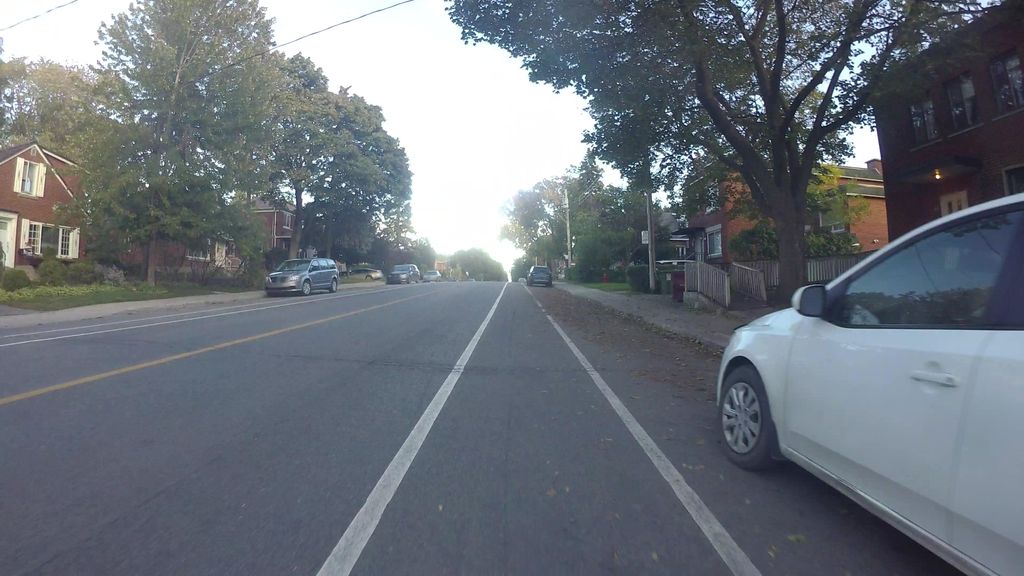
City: montreal